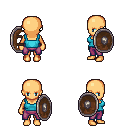
a pixel art fantasy rpg character, female body template, human, tanned skin, teal pirate shirt, magenta pants, twin-tailed hairstyle, shield, four views (front, back, left, right), 2x2 character sprite sheet, small pixel art, hard edges, no anti-aliasing